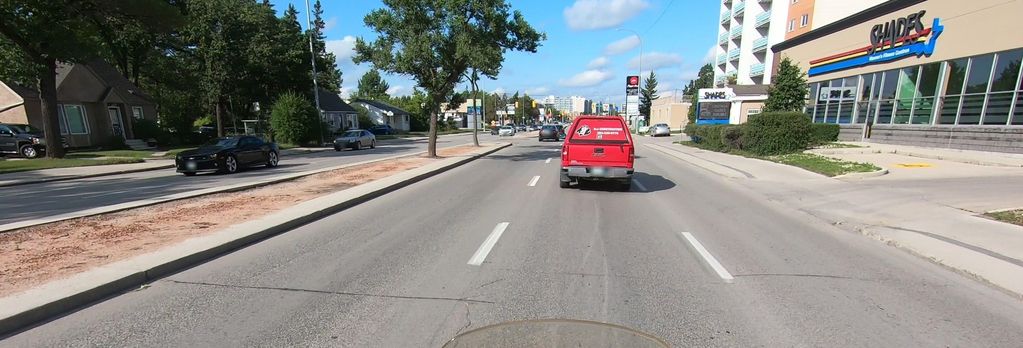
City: winnipeg